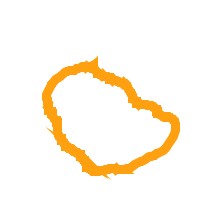
Shape: circle